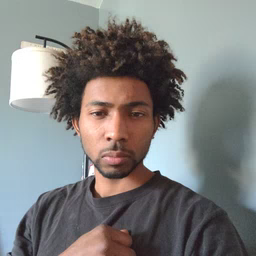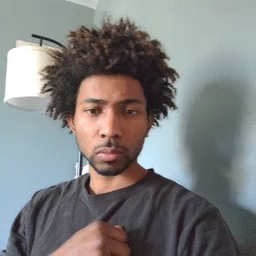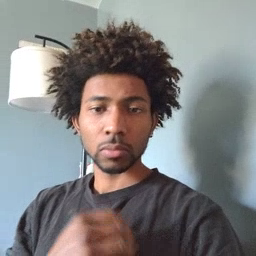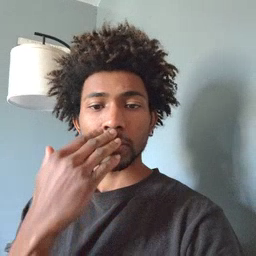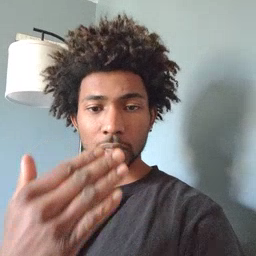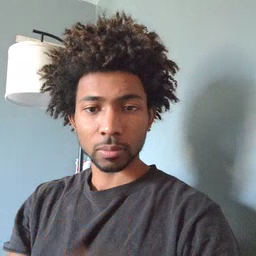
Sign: thankyou